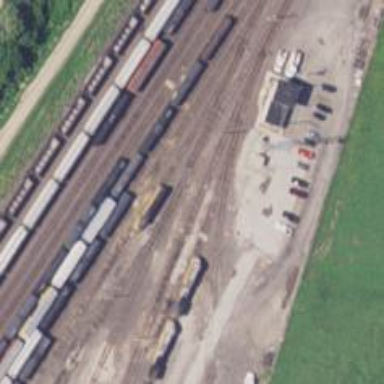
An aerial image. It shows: Railway siding with rails.